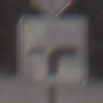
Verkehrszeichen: VerlaufVorfahrtsstrasse9
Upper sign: Vorfahrtsstrasse
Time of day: MorningAfternoon
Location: Outdoor (Nature)
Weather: PartlyCloudy
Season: Winter
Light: Natural